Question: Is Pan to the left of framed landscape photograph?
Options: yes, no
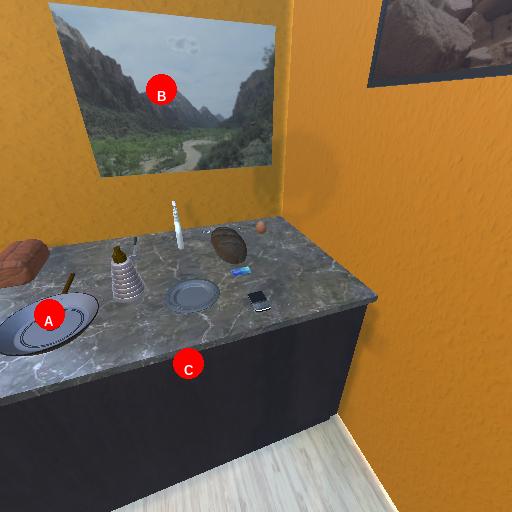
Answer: yes